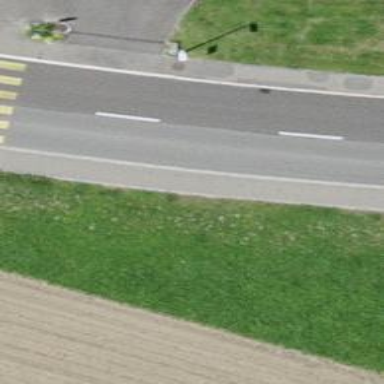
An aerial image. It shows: Secondary road with asphalt surface and sidewalks on both sides.